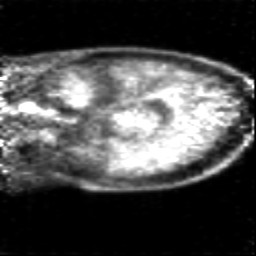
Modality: PET
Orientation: sagittal
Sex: female
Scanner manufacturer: siemens